Question: I am trying to run the following MPI code. The problem is with the 'scanf'. The command keep on taking input and does not anywhere. It is supposed to take one input string only.
'''
#include <stdio.h>
#include <stdlib.h>
#include <string.h>
#include <mpi.h>
int main(int argc,char * argv[])
{
int npes, myrank, length = 10;
char string[length+1]; // array size changed to length +1 as suggested in comments.
memset(string, 0, length+1);
MPI_Init(&argc, &argv);
MPI_Comm_size(MPI_COMM_WORLD, &npes);
MPI_Comm_rank(MPI_COMM_WORLD, &myrank);
if (myrank == 0) {
printf("Please enter the string of length %d or enter 0 to generate string randomly:
", length);
scanf ("%10s", string); // format changed as suggested in comments
printf("%s
", string);
}
MPI_Finalize();
return 0;
}
'''
Output:

: Mac OS X 10.10
: Open MPI: 1.8.3
Apple LLVM version 6.0 (clang-600.0.54) (based on LLVM 3.5svn)
Target: x86_64-apple-darwin14.0.0
Thread model: posix
Please correct me if I am wrong somewhere.
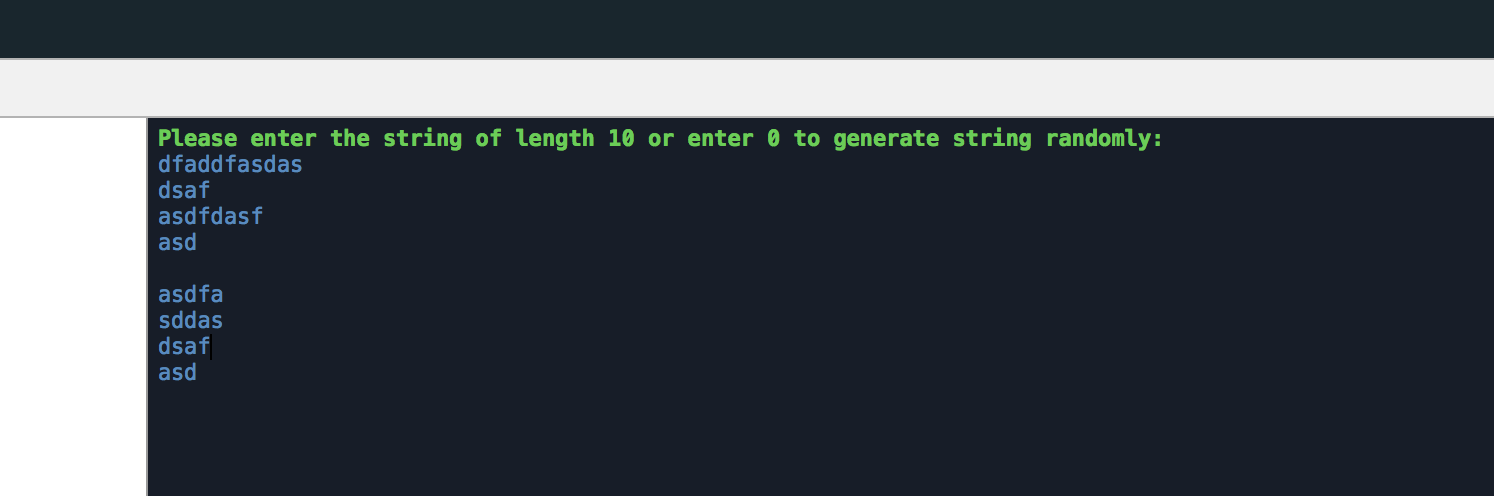
Answer: Reading from 'stdin' is generally inadvisable in MPI programs due to the complexities of forwarding the input to all of the processes. It's not something that will be portable between different implementations.
Usually, the way people get input for their applications is to read input files. That works everywhere and all you have to do is make the file available at all processes.